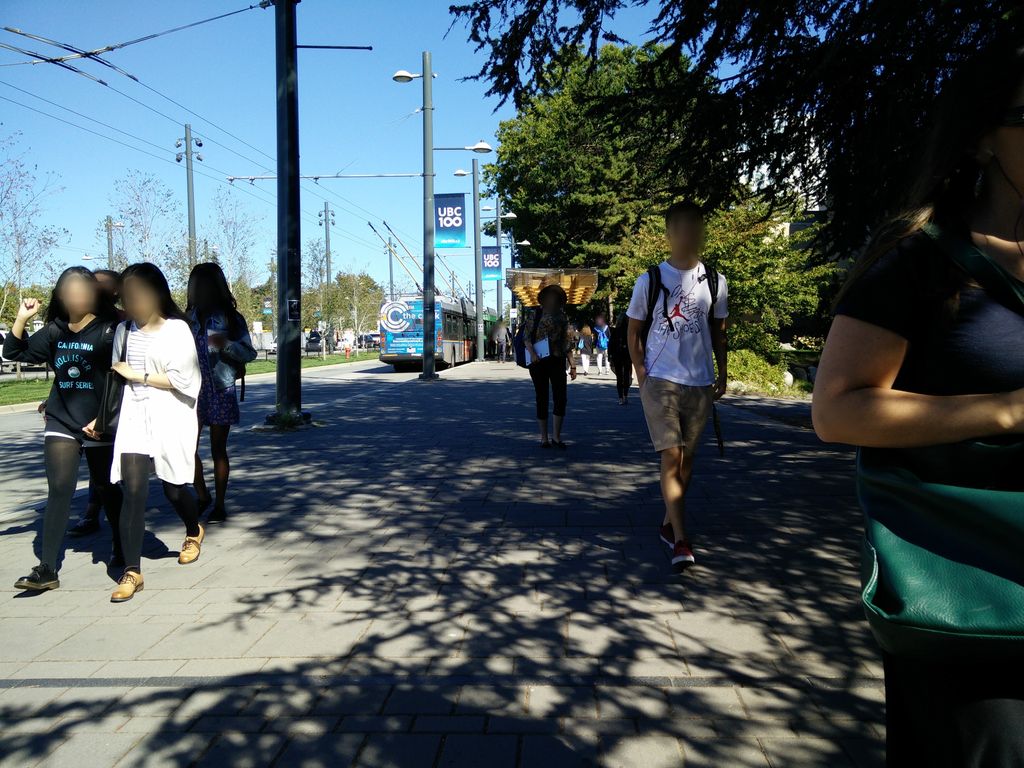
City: vancouver